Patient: sex M, age 36
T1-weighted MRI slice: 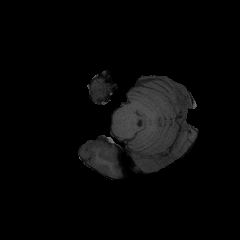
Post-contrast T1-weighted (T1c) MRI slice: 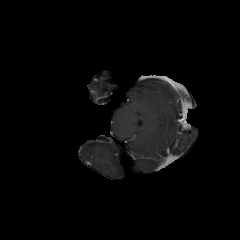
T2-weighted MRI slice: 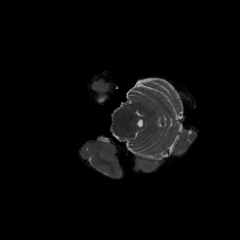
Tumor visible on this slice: no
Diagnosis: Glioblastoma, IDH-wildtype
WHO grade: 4